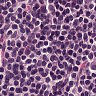
Metastatic tissue present: no